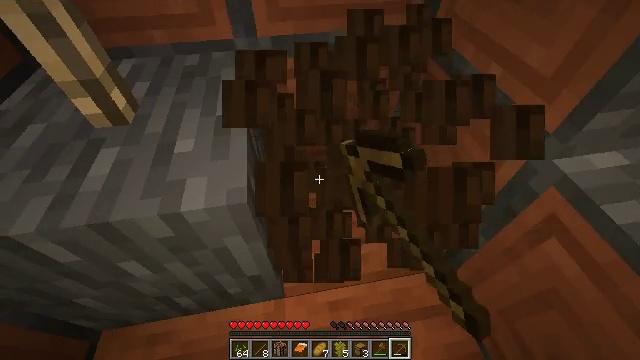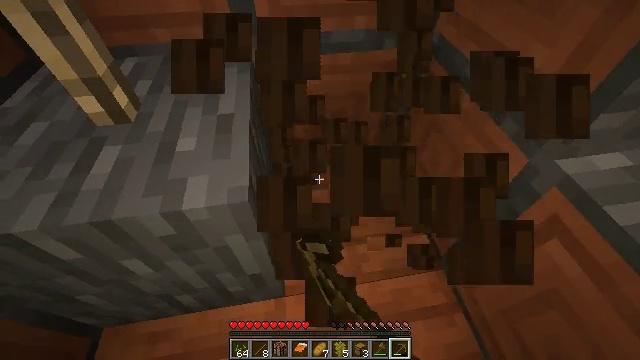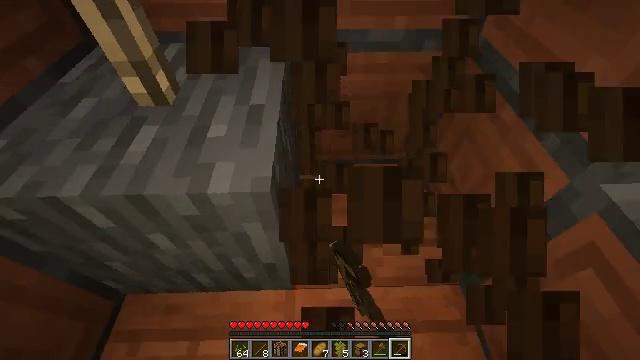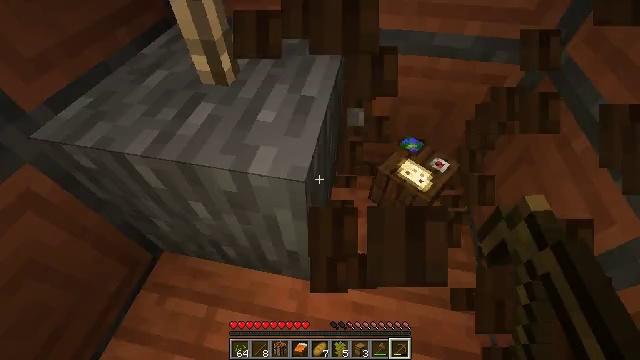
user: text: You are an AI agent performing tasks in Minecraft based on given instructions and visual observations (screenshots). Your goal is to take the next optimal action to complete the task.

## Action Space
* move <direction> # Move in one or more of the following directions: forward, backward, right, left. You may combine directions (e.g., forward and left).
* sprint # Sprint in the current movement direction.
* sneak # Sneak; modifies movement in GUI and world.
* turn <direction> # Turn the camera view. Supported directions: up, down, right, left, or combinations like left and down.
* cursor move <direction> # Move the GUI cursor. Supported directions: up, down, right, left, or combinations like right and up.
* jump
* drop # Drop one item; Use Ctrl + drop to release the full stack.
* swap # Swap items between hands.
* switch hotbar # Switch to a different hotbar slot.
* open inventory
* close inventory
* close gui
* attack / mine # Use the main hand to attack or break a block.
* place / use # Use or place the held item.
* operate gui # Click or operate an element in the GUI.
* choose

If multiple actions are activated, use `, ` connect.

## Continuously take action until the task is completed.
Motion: motion action
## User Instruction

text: Get the cartography table into your inventory.
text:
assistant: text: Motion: attack / mine
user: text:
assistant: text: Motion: turn left, attack / mine
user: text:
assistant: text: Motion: turn left, attack / mine
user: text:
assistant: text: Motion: attack / mine